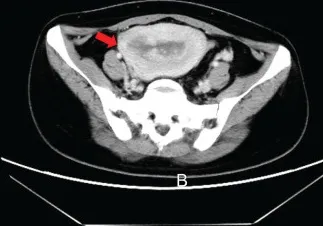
Computed tomography (CT) scan of patient with endometrial YST preoperatively. Enlarged uterus equal to pregnancy for 2 months accompanied by occupancy in the uterus cavity.
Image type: radiology (ct)